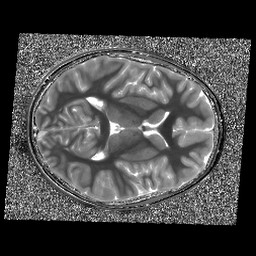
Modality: T1map
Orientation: axial
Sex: male
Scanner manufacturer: siemens
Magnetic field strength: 3 T
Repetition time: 5 s
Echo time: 0.00368 s